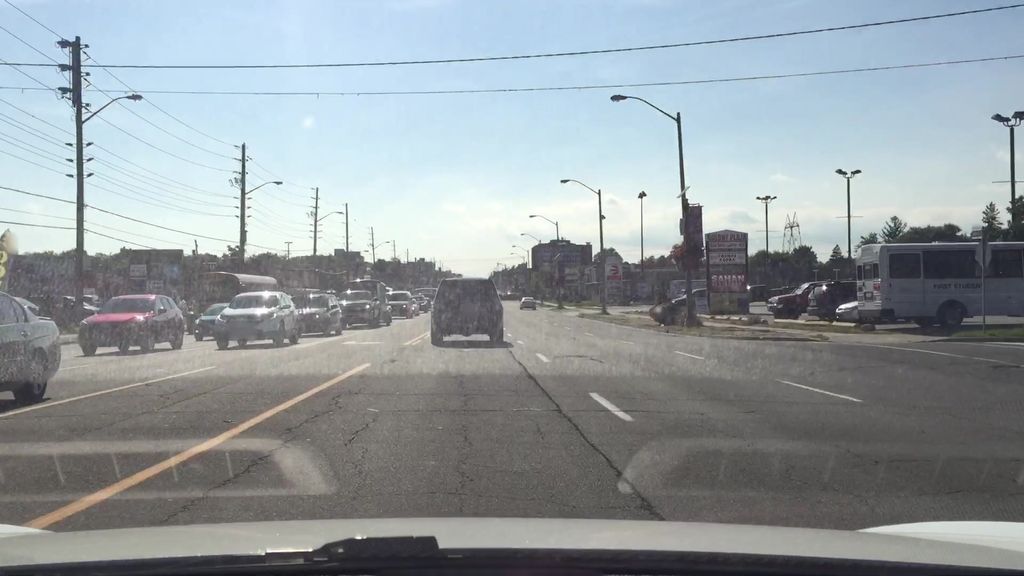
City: toronto